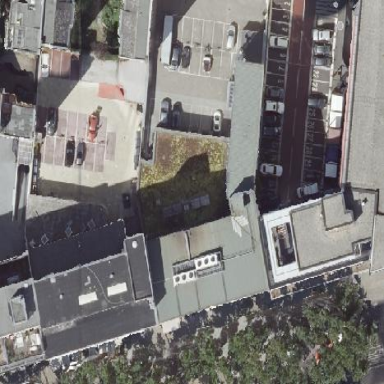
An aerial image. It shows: Commercial building with white exterior.